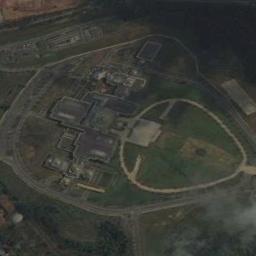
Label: palace